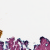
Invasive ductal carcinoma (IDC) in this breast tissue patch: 0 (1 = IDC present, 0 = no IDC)